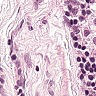
Metastatic tissue present: no